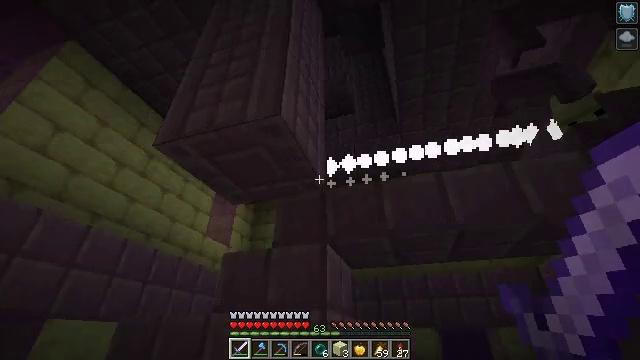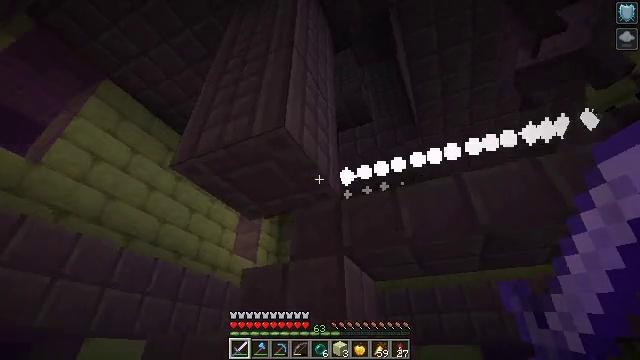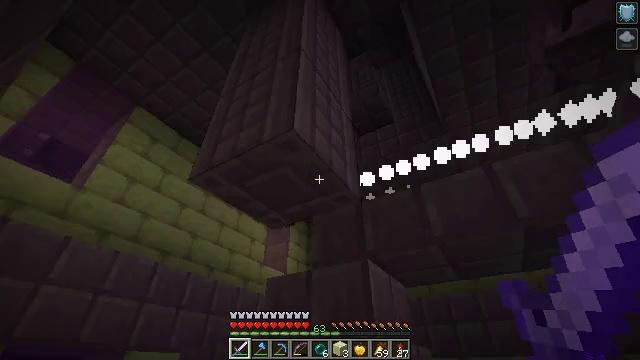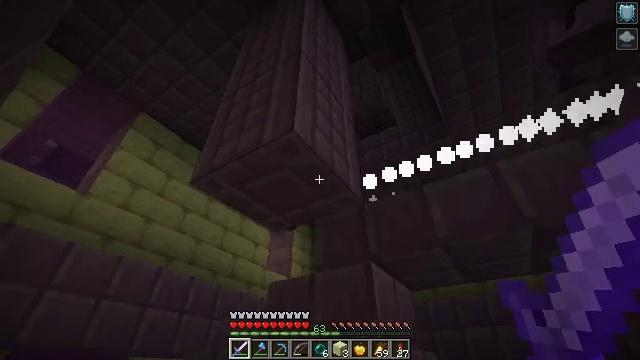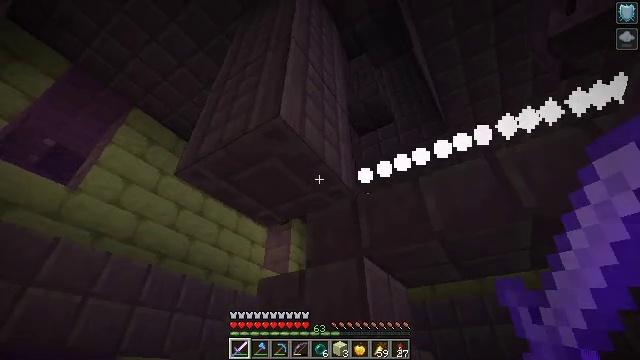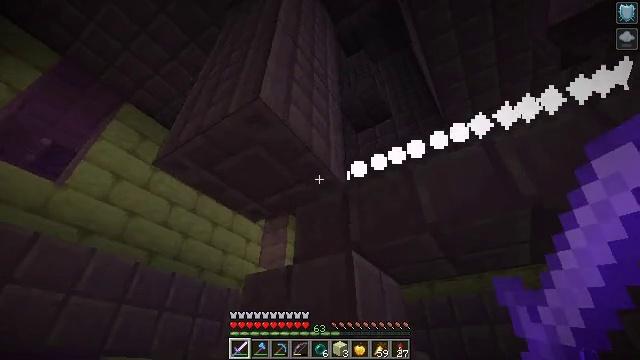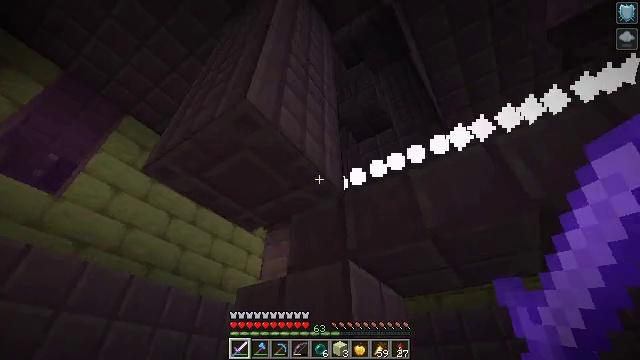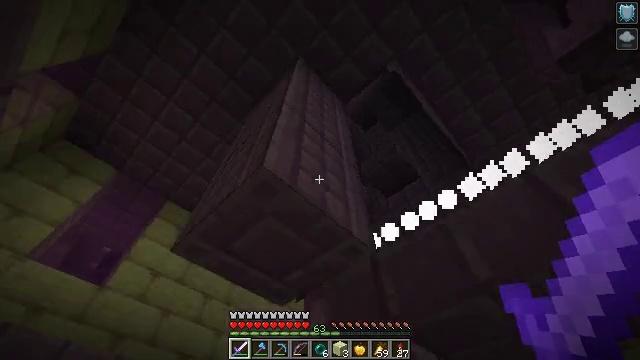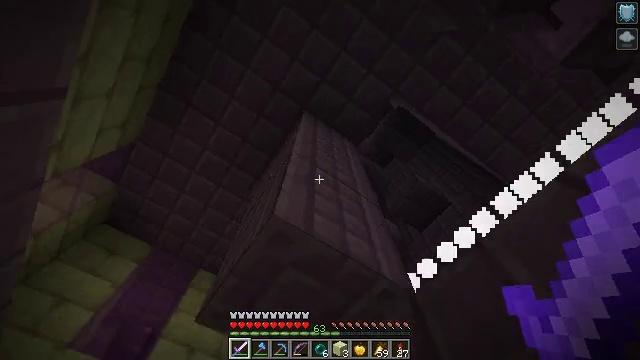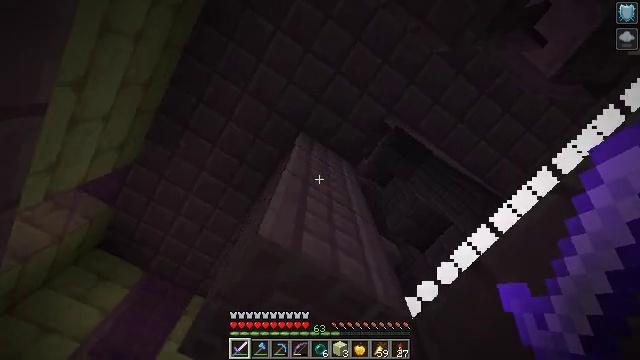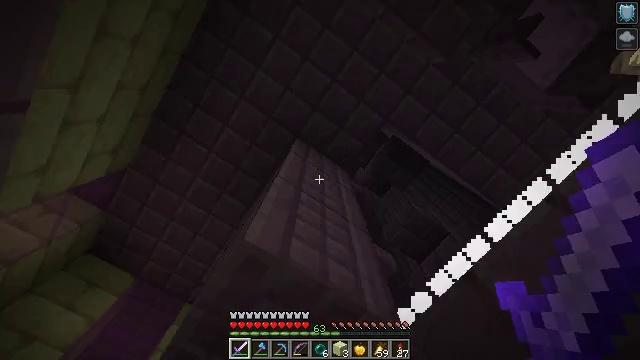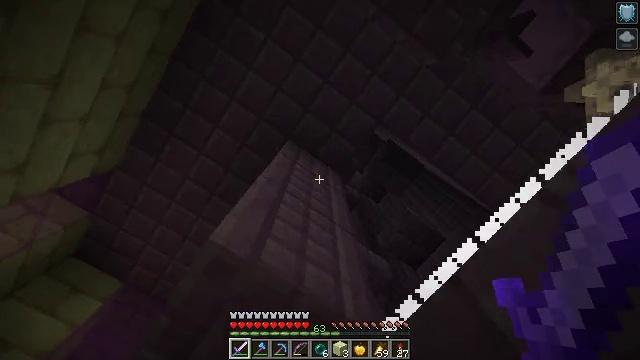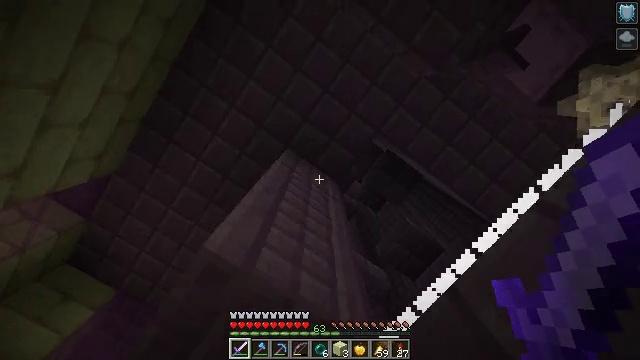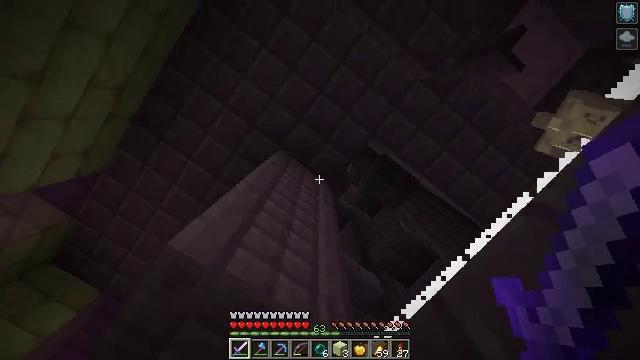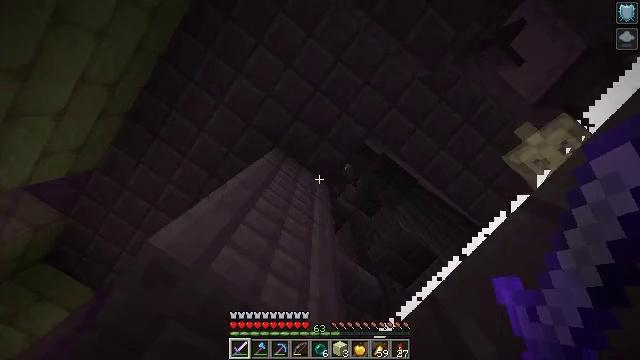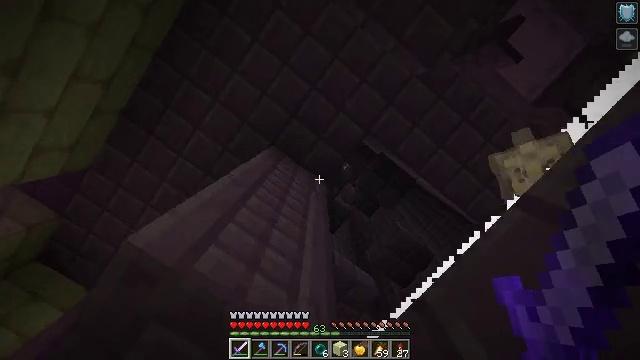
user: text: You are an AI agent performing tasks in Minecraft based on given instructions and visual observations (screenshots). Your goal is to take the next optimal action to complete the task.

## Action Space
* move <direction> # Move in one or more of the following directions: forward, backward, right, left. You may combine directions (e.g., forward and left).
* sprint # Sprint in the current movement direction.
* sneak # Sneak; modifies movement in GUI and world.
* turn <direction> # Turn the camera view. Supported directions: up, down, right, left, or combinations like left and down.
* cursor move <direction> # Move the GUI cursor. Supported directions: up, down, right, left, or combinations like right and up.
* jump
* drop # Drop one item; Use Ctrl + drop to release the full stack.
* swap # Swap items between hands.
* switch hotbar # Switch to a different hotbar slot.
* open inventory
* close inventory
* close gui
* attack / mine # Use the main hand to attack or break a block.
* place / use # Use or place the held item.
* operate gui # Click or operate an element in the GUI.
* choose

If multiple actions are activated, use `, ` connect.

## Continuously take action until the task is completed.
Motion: motion action
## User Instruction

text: Obtain a purpur slab from the End.
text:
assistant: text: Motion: move right, turn left and up
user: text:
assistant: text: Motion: move forward and move right, turn left and up
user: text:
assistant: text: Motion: move forward and move right, turn left
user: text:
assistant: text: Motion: move forward and move right
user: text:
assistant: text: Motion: move forward and move right
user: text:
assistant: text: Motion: turn left and up
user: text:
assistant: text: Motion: turn left and up
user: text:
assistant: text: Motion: turn left and up
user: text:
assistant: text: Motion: turn up
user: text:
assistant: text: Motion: turn right and up
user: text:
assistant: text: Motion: turn up
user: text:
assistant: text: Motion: turn up
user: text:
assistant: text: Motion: turn right and up
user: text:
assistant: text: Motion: no_op
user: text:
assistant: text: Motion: move right
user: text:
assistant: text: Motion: move right
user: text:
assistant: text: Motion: move right
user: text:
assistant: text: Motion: move right
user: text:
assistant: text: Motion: no_op
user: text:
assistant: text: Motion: no_op
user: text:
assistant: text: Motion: no_op
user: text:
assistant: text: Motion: no_op
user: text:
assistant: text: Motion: turn down
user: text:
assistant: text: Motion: turn down
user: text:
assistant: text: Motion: turn left and down
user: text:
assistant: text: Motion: turn left and down, attack / mine
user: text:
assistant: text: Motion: attack / mine
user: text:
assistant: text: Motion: turn up, attack / mine
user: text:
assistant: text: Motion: no_op
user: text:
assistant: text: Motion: turn left and down